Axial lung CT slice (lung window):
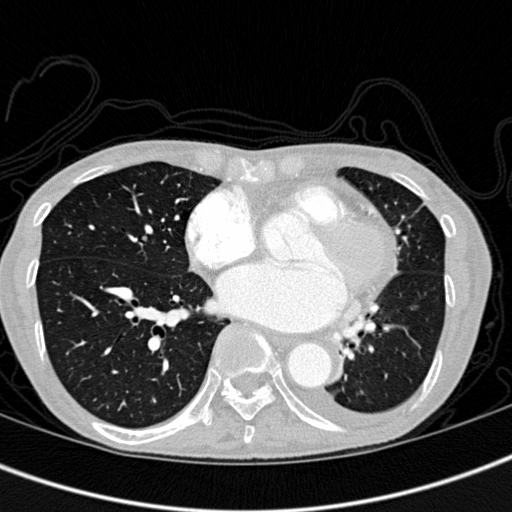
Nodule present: no